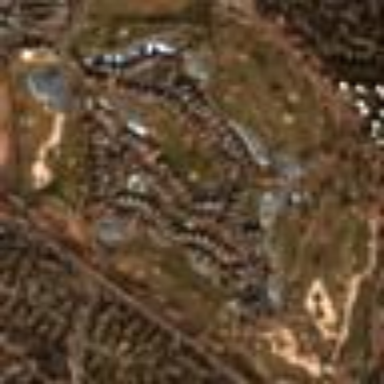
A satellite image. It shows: Golf course.